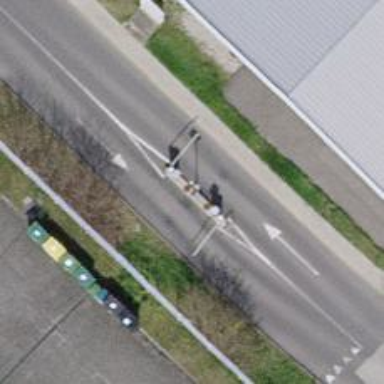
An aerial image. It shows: Lift gate barrier.